Field crop: maize
Growth stage: 1
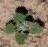
Species: chenopodium